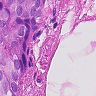
Metastatic tissue present: yes